Field crop: tomato
Growth stage: 2
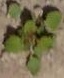
Species: solanum